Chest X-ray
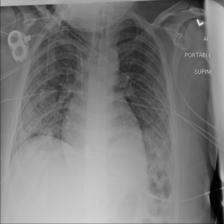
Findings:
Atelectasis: negative
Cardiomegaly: negative
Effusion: negative
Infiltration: negative
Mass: negative
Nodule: negative
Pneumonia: negative
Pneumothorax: negative
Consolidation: negative
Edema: negative
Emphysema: negative
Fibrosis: negative
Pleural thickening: negative
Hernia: negative